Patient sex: F
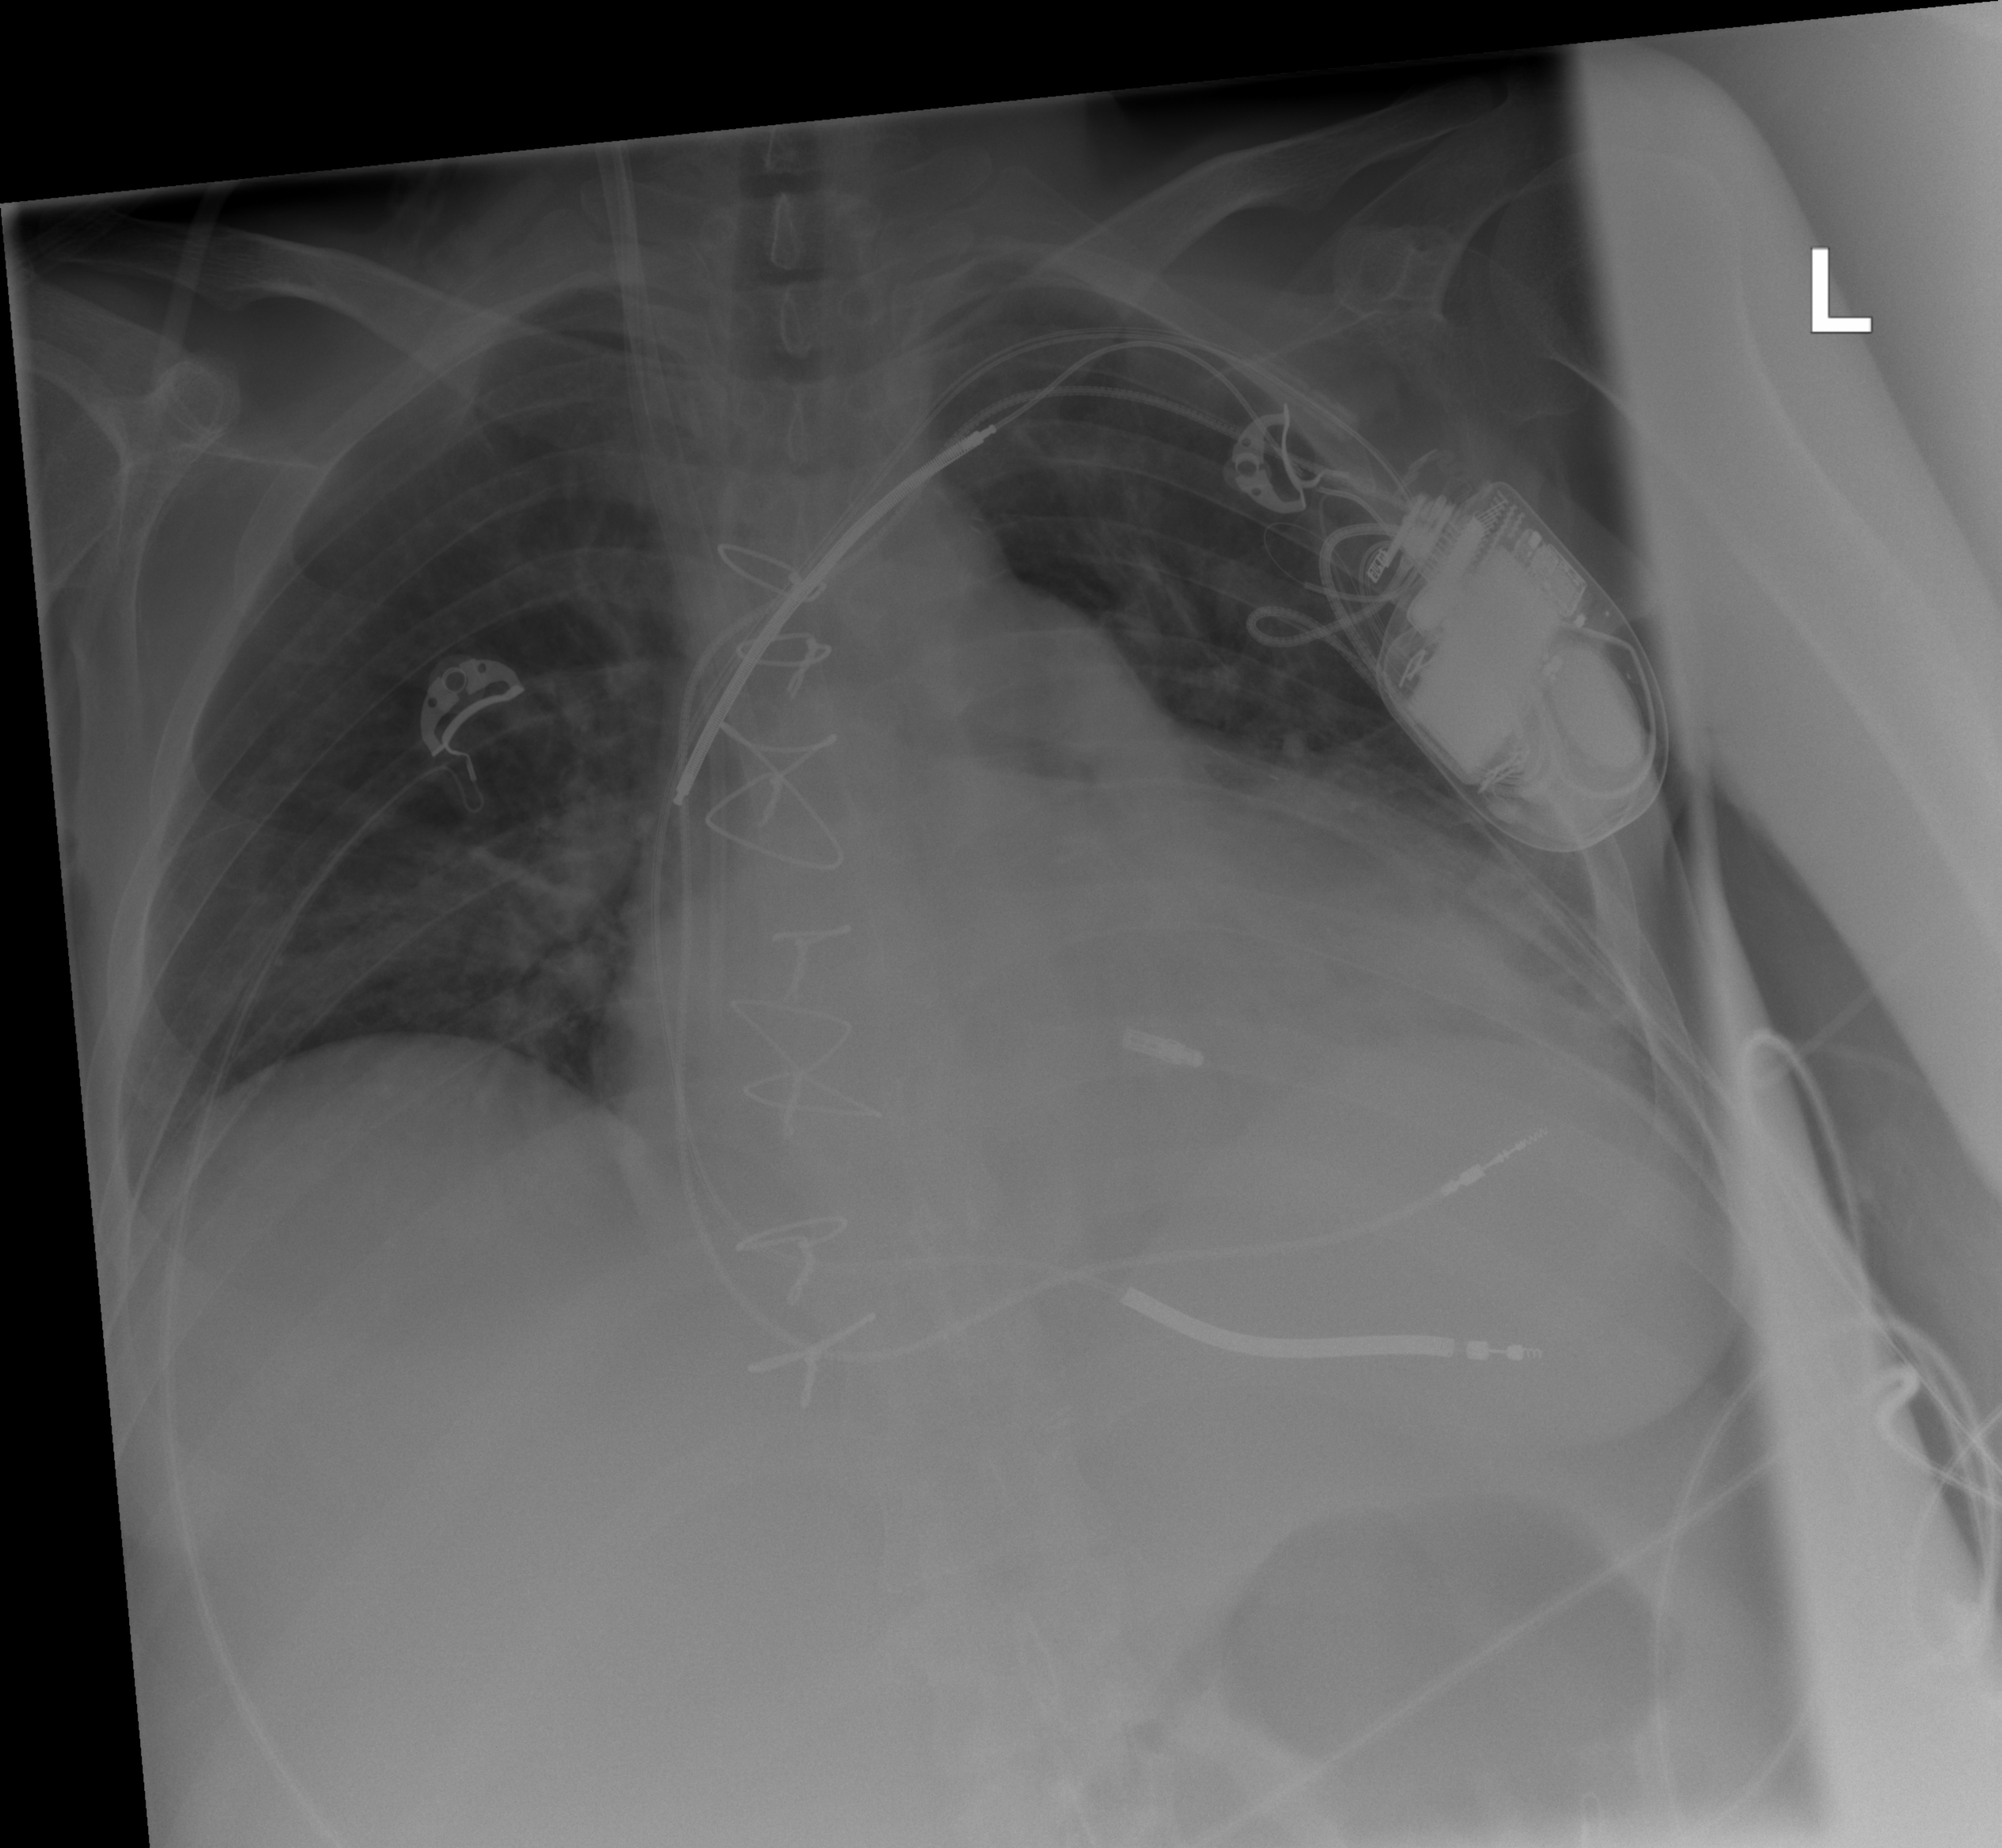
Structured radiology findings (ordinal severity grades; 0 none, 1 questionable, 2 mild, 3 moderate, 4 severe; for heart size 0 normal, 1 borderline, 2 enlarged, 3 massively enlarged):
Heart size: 2
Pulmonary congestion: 0
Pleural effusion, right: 0
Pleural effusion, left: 0
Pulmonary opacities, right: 1
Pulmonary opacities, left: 0
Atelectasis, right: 1
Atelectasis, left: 1